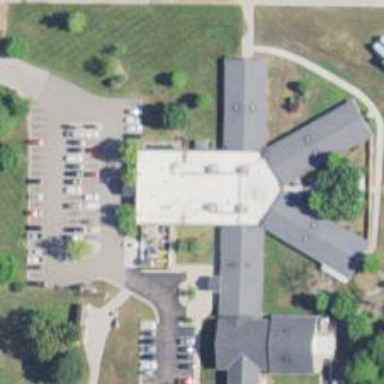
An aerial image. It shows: Healthcare facility identified as hospital.